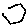
Label: hexagon